Question: I want some of my ViewControllers landscape and some portrait so this is what I did:
I enabled landscape mode:

Next I added these lines of code to the view controllers I wanted to be Portrait:
'''
-(NSUInteger)supportedInterfaceOrientations
{
return UIInterfaceOrientationPortrait;
}
-(BOOL)shouldAutorotate
{
return NO;
}
- (UIInterfaceOrientation)preferredInterfaceOrientationForPresentation {
return UIInterfaceOrientationPortrait;
}
'''
However when I rotate them they still go to landscape mode.How can I fix that?
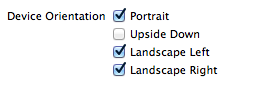
Answer: Here is how I do it.
Make a UINavigationController parent class.
inside you UINavigationController (parent) override these methods like:
'''
- (NSUInteger)supportedInterfaceOrientations
{
if([self.topViewController respondsToSelector:@selector(supportedInterfaceOrientationsForThisContorller)])
{
return(NSInteger)[self.topViewController performSelector:@selector(supportedInterfaceOrientationsForThisContorller) withObject:nil];
}
return UIInterfaceOrientationPortrait;
}
- (BOOL)shouldAutorotate
{
if([self.visibleViewController respondsToSelector:@selector(shouldAutorotateNow)])
{
BOOL autoRotate = (BOOL)[self.visibleViewController
performSelector:@selector(shouldAutorotateNow)
withObject:nil];
return autoRotate;
}
return NO;
}
'''
Now your NavigationController should be a subclass of the UINavigationContorller parent
Inside your UINavigationController subclass do this
'''
override var supportedInterfaceOrientations: UIInterfaceOrientationMask {
get {
return self.topViewController?.supportedInterfaceOrientations ?? .all
}
}
override var shouldAutorotate: Bool {
return self.topViewController?.shouldAutorotate ?? false
}
'''
Taken from Matt's <URL> if you don't want to subclass:
first: make your viewController a delegate of the navigationController in 'viewDidLoad'
'''
self.navigationController?.delegate = self
'''
Then declare UIViewController extension to respond to the delegate method as shown below:
'''
extension UIViewController: UINavigationControllerDelegate {
public func navigationControllerSupportedInterfaceOrientations(_ navigationController: UINavigationController) -> UIInterfaceOrientationMask {
return navigationController.topViewController?.supportedInterfaceOrientations
}
}
'''